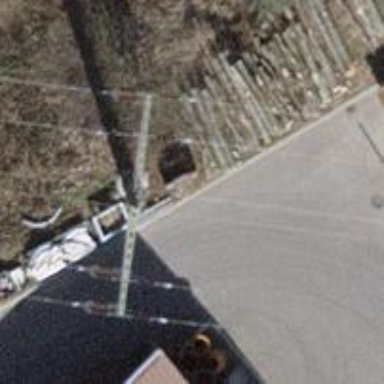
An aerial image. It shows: Concrete power pole.